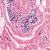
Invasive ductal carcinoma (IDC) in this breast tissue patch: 0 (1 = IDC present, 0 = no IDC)